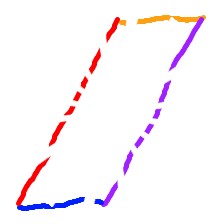
Shape: parallelogram